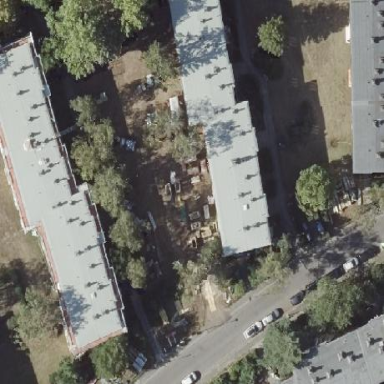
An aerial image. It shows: Building with apartments and flat roof.